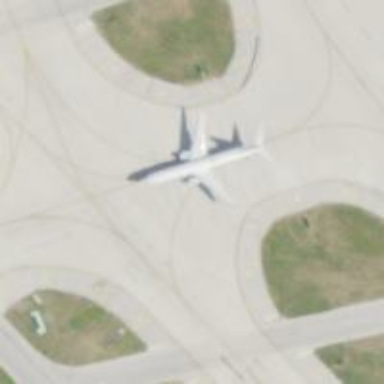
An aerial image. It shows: View of taxiway at the airport.